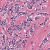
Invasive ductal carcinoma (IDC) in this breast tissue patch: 1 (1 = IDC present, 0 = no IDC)